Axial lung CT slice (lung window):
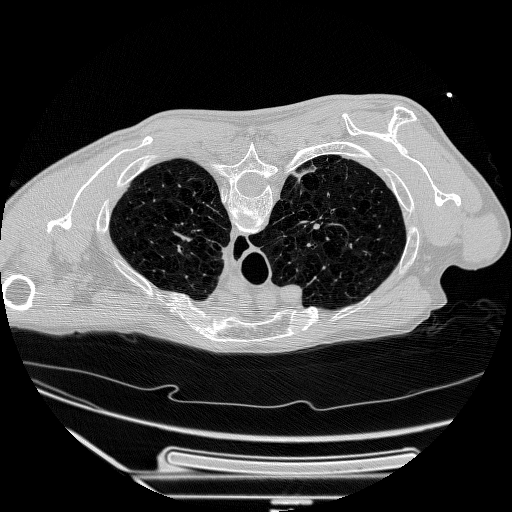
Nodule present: no